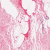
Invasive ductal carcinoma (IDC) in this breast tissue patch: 0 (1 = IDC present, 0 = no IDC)